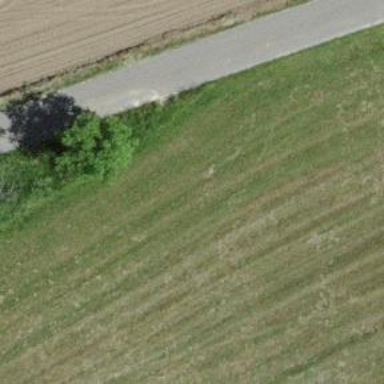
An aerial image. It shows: Row of trees in natural setting.